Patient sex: F
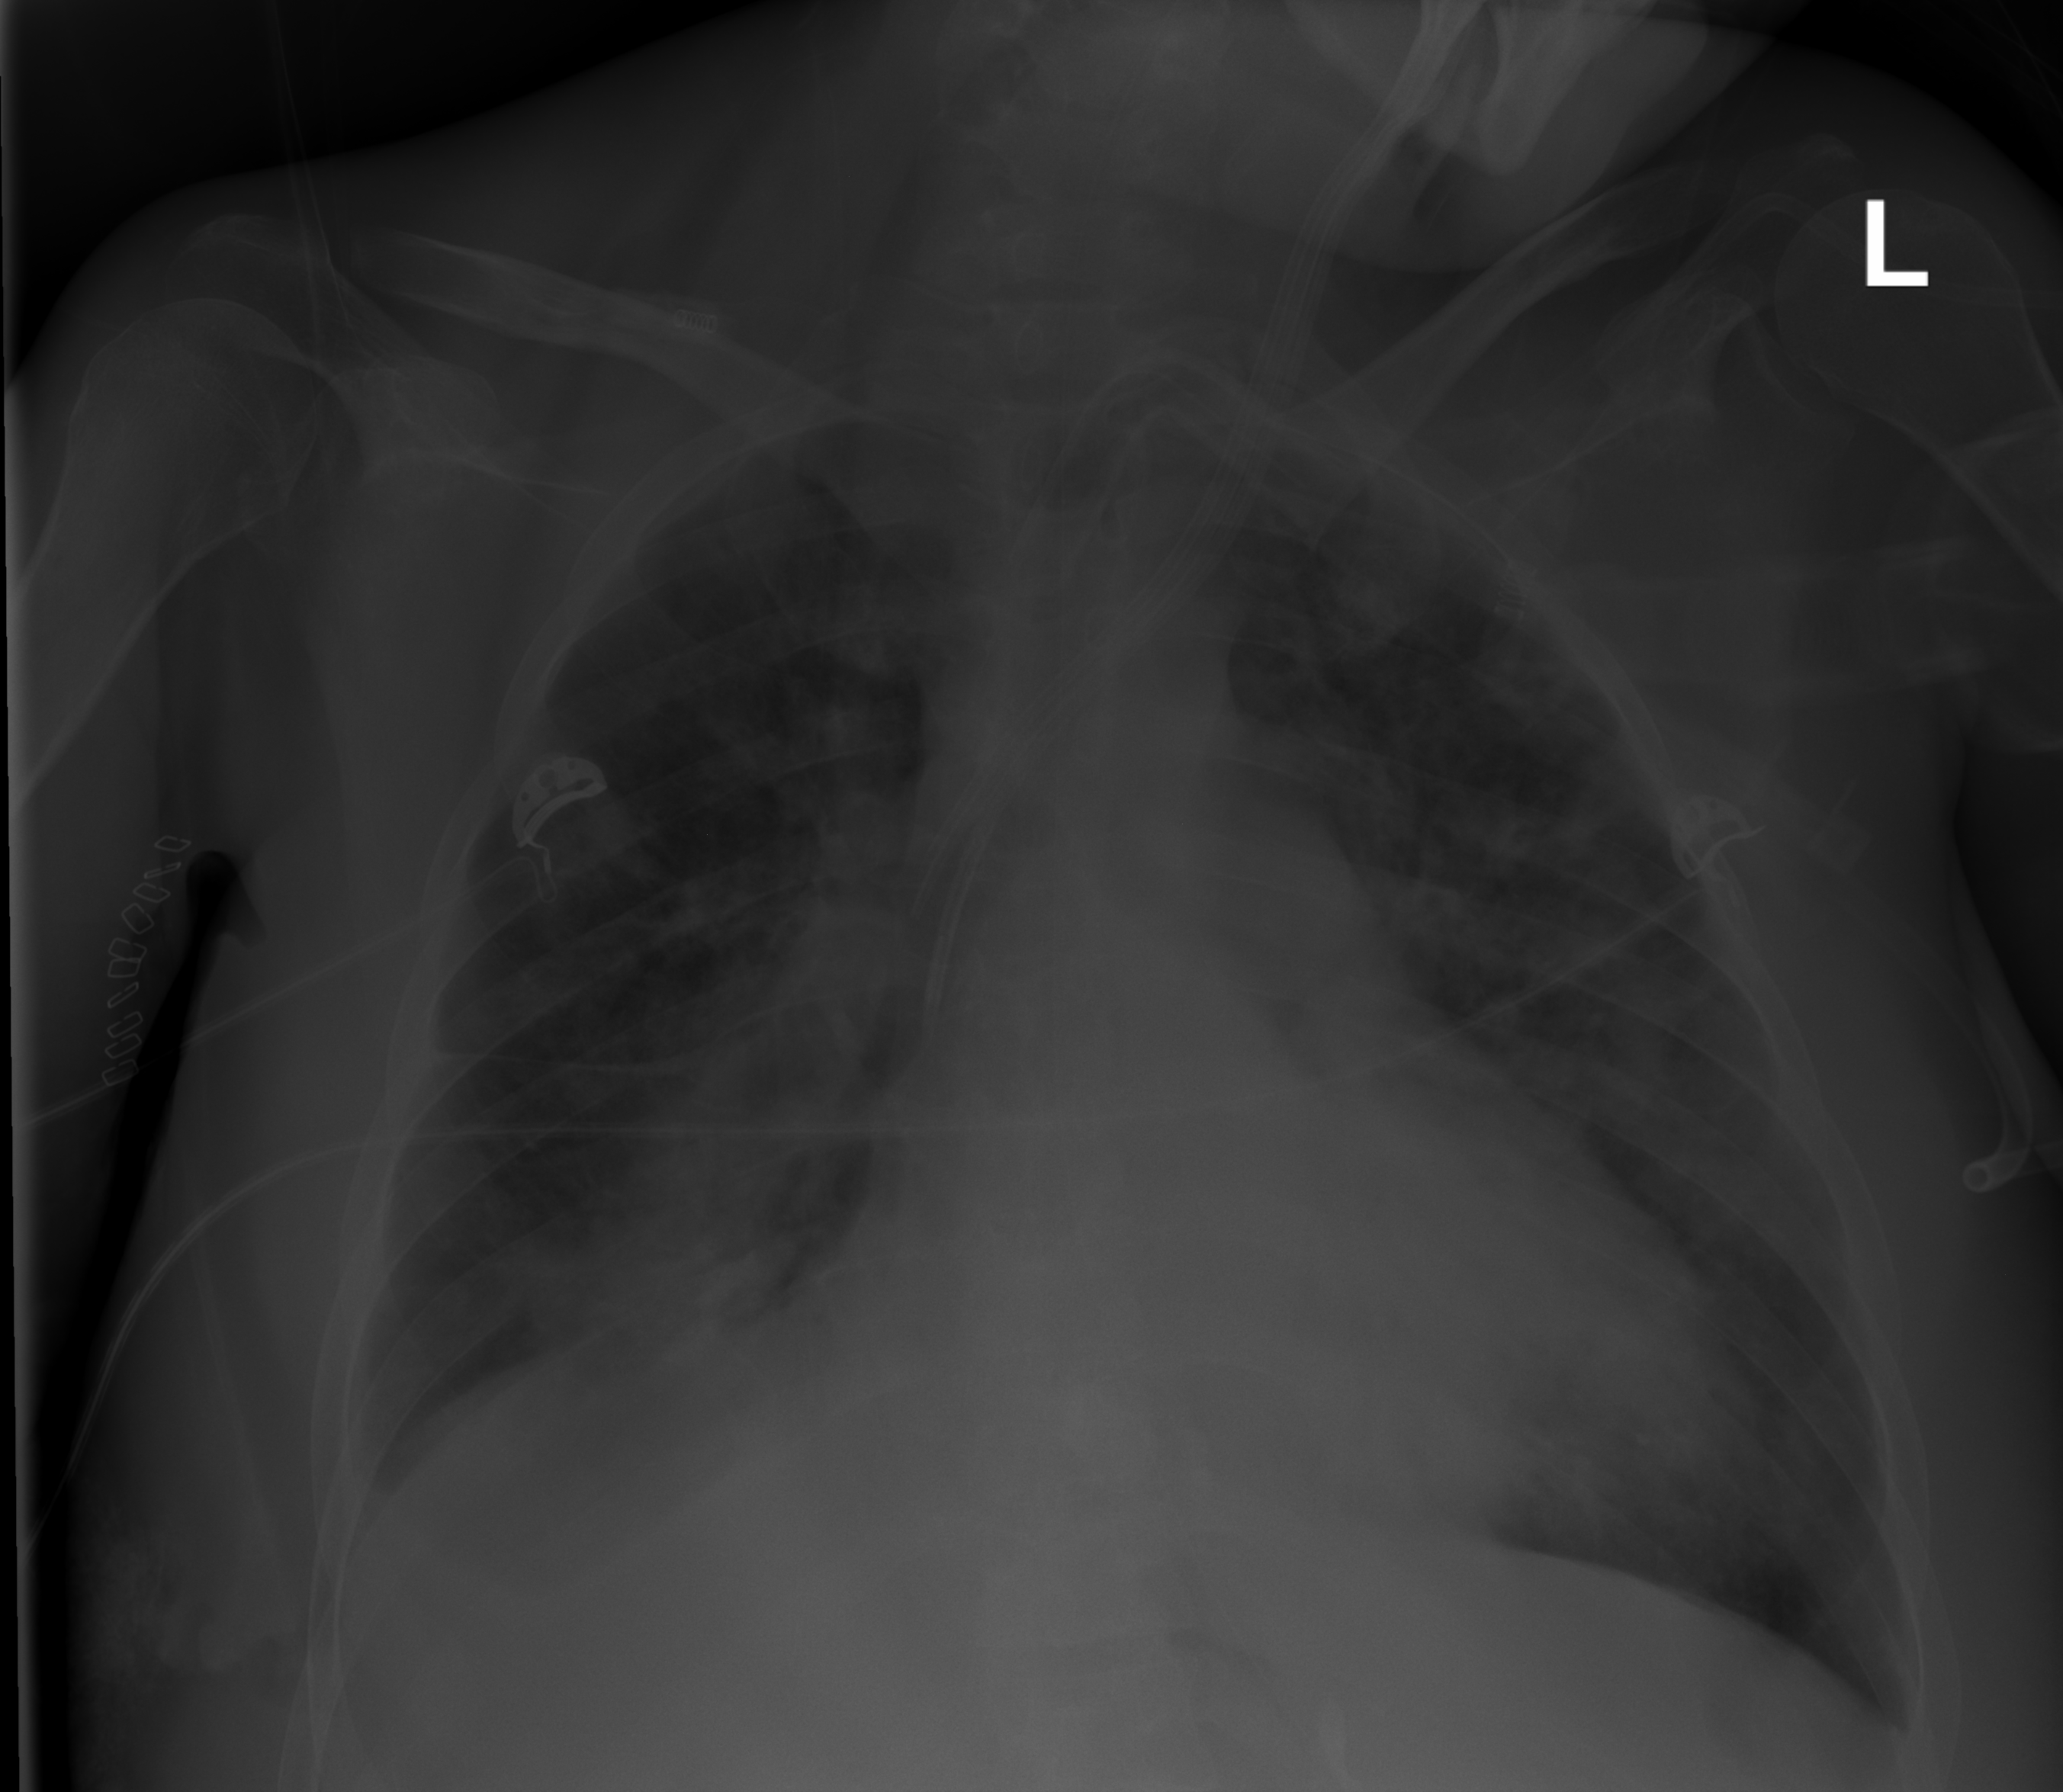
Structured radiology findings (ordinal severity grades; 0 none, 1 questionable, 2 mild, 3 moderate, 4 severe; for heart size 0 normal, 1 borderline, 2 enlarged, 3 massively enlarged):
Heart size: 2
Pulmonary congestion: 2
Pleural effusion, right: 0
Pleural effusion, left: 0
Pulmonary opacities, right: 2
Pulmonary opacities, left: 2
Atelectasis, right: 0
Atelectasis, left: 0